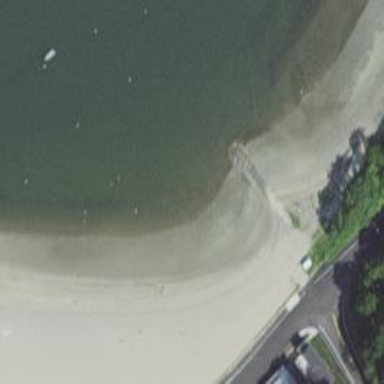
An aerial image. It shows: Beautiful beach with natural surroundings.